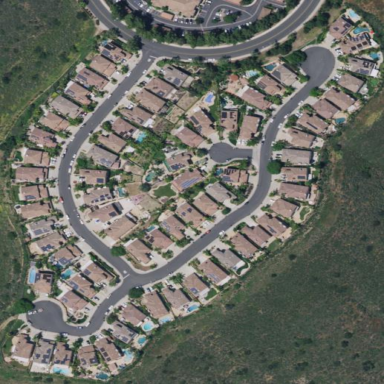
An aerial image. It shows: Single-family residential area.